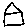
Label: house